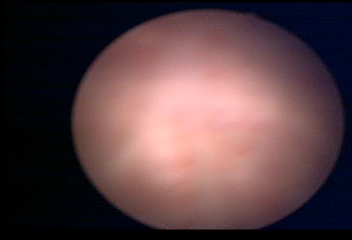
Modality: WLC
Class: Normal mucosa
Bladder cancer association: No